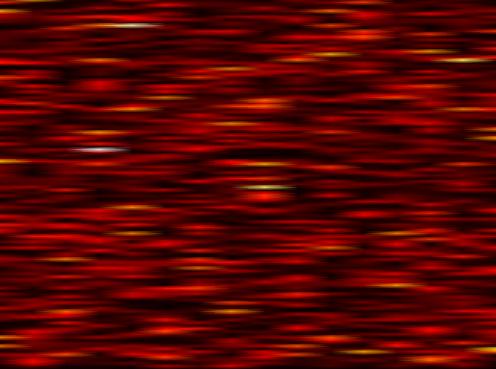
Label: UFMC